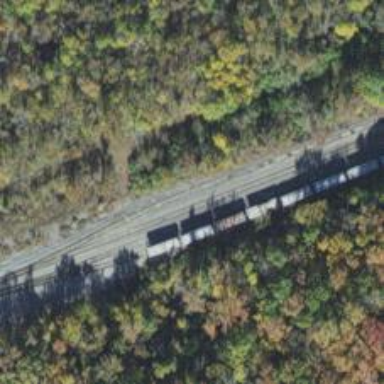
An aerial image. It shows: Railway siding for service.